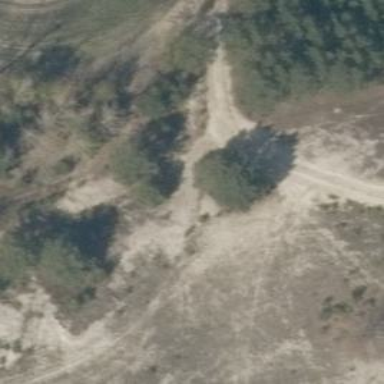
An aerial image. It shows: Sandy path.